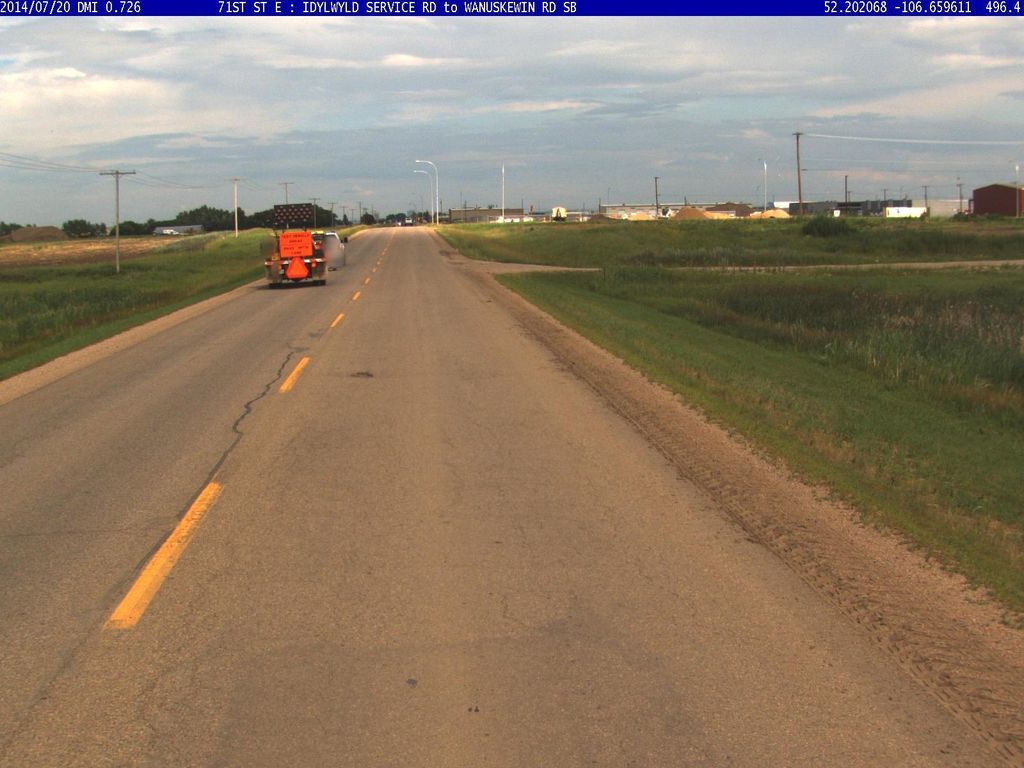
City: saskatoon